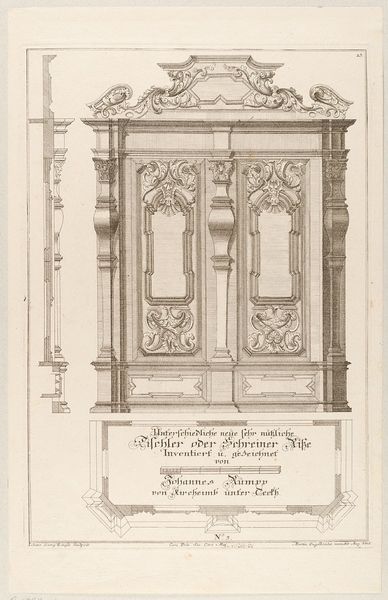
Titel: Querschnitt, Grund- und Aufriss eines Schrankes
Künstler: Johann Rumpp
Standort: Hamburg
Institution: Museum für Kunst und Gewerbe Hamburg
Schlagwörter: tür, blatt, rokoko, schrift, schrank, grafik, graphik, fotografie, photographie, druck, druckgraphik, druckgrafik, stich, seite, buchstaben, schnitzerei, buchseite, kunstgewerbe, schreiner, laubwerk, blattwerk, kupferstich, kunsthandwerk, schnitzwerk, hausrat, bandelwerk, reproduktionen, industriedesign, druckerzeugnisse, möbel, ornamentstich, vorlageblätter